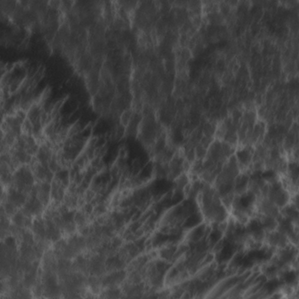
Label: non_frost